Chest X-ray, AP view. Patient: 25 years old, sex M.
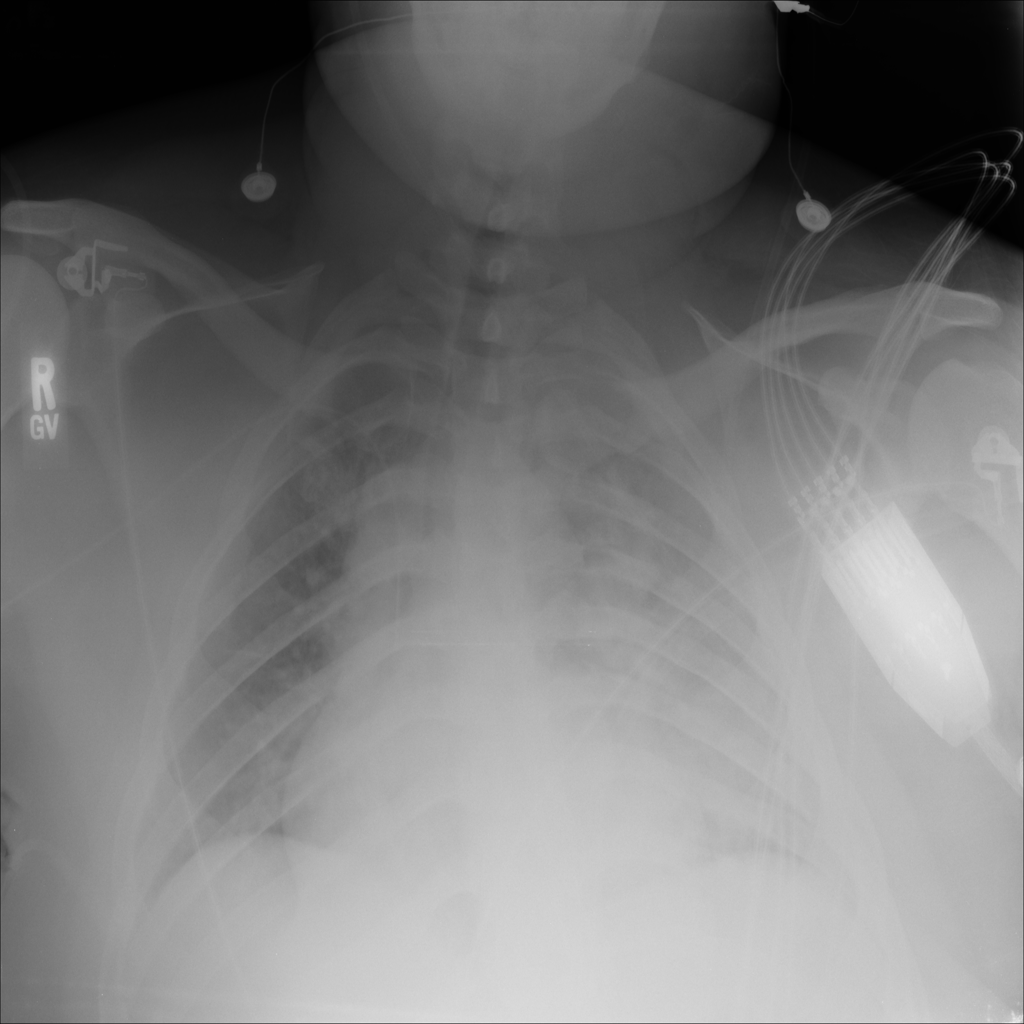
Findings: Infiltration